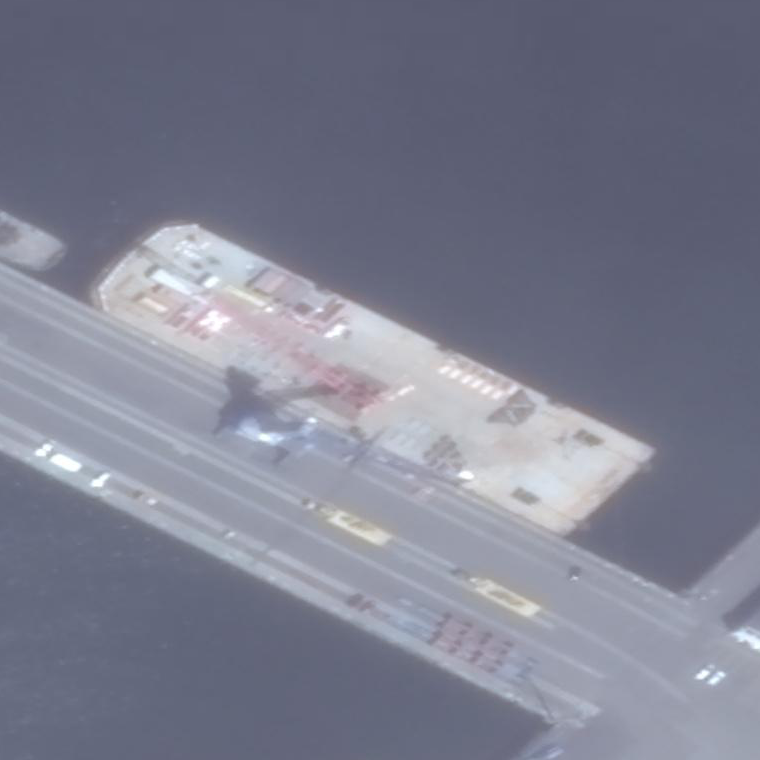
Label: civil